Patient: sex F, age 76
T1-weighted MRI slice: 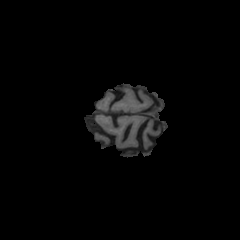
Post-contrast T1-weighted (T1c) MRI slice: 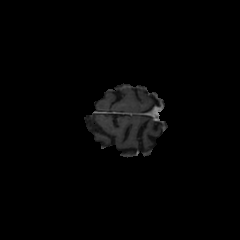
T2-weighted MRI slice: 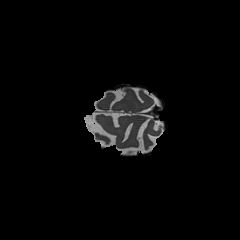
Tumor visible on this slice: no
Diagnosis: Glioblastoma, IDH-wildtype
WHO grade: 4